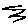
Label: zigzag